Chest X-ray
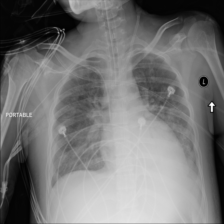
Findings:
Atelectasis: negative
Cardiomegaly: negative
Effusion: positive
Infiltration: negative
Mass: negative
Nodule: positive
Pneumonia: negative
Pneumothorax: negative
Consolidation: positive
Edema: negative
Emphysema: negative
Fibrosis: negative
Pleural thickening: negative
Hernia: negative